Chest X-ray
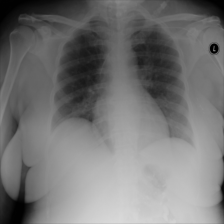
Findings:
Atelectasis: negative
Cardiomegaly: negative
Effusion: negative
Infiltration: negative
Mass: negative
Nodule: negative
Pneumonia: negative
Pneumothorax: negative
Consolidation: negative
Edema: negative
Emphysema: negative
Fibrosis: negative
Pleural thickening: negative
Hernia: negative